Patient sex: F
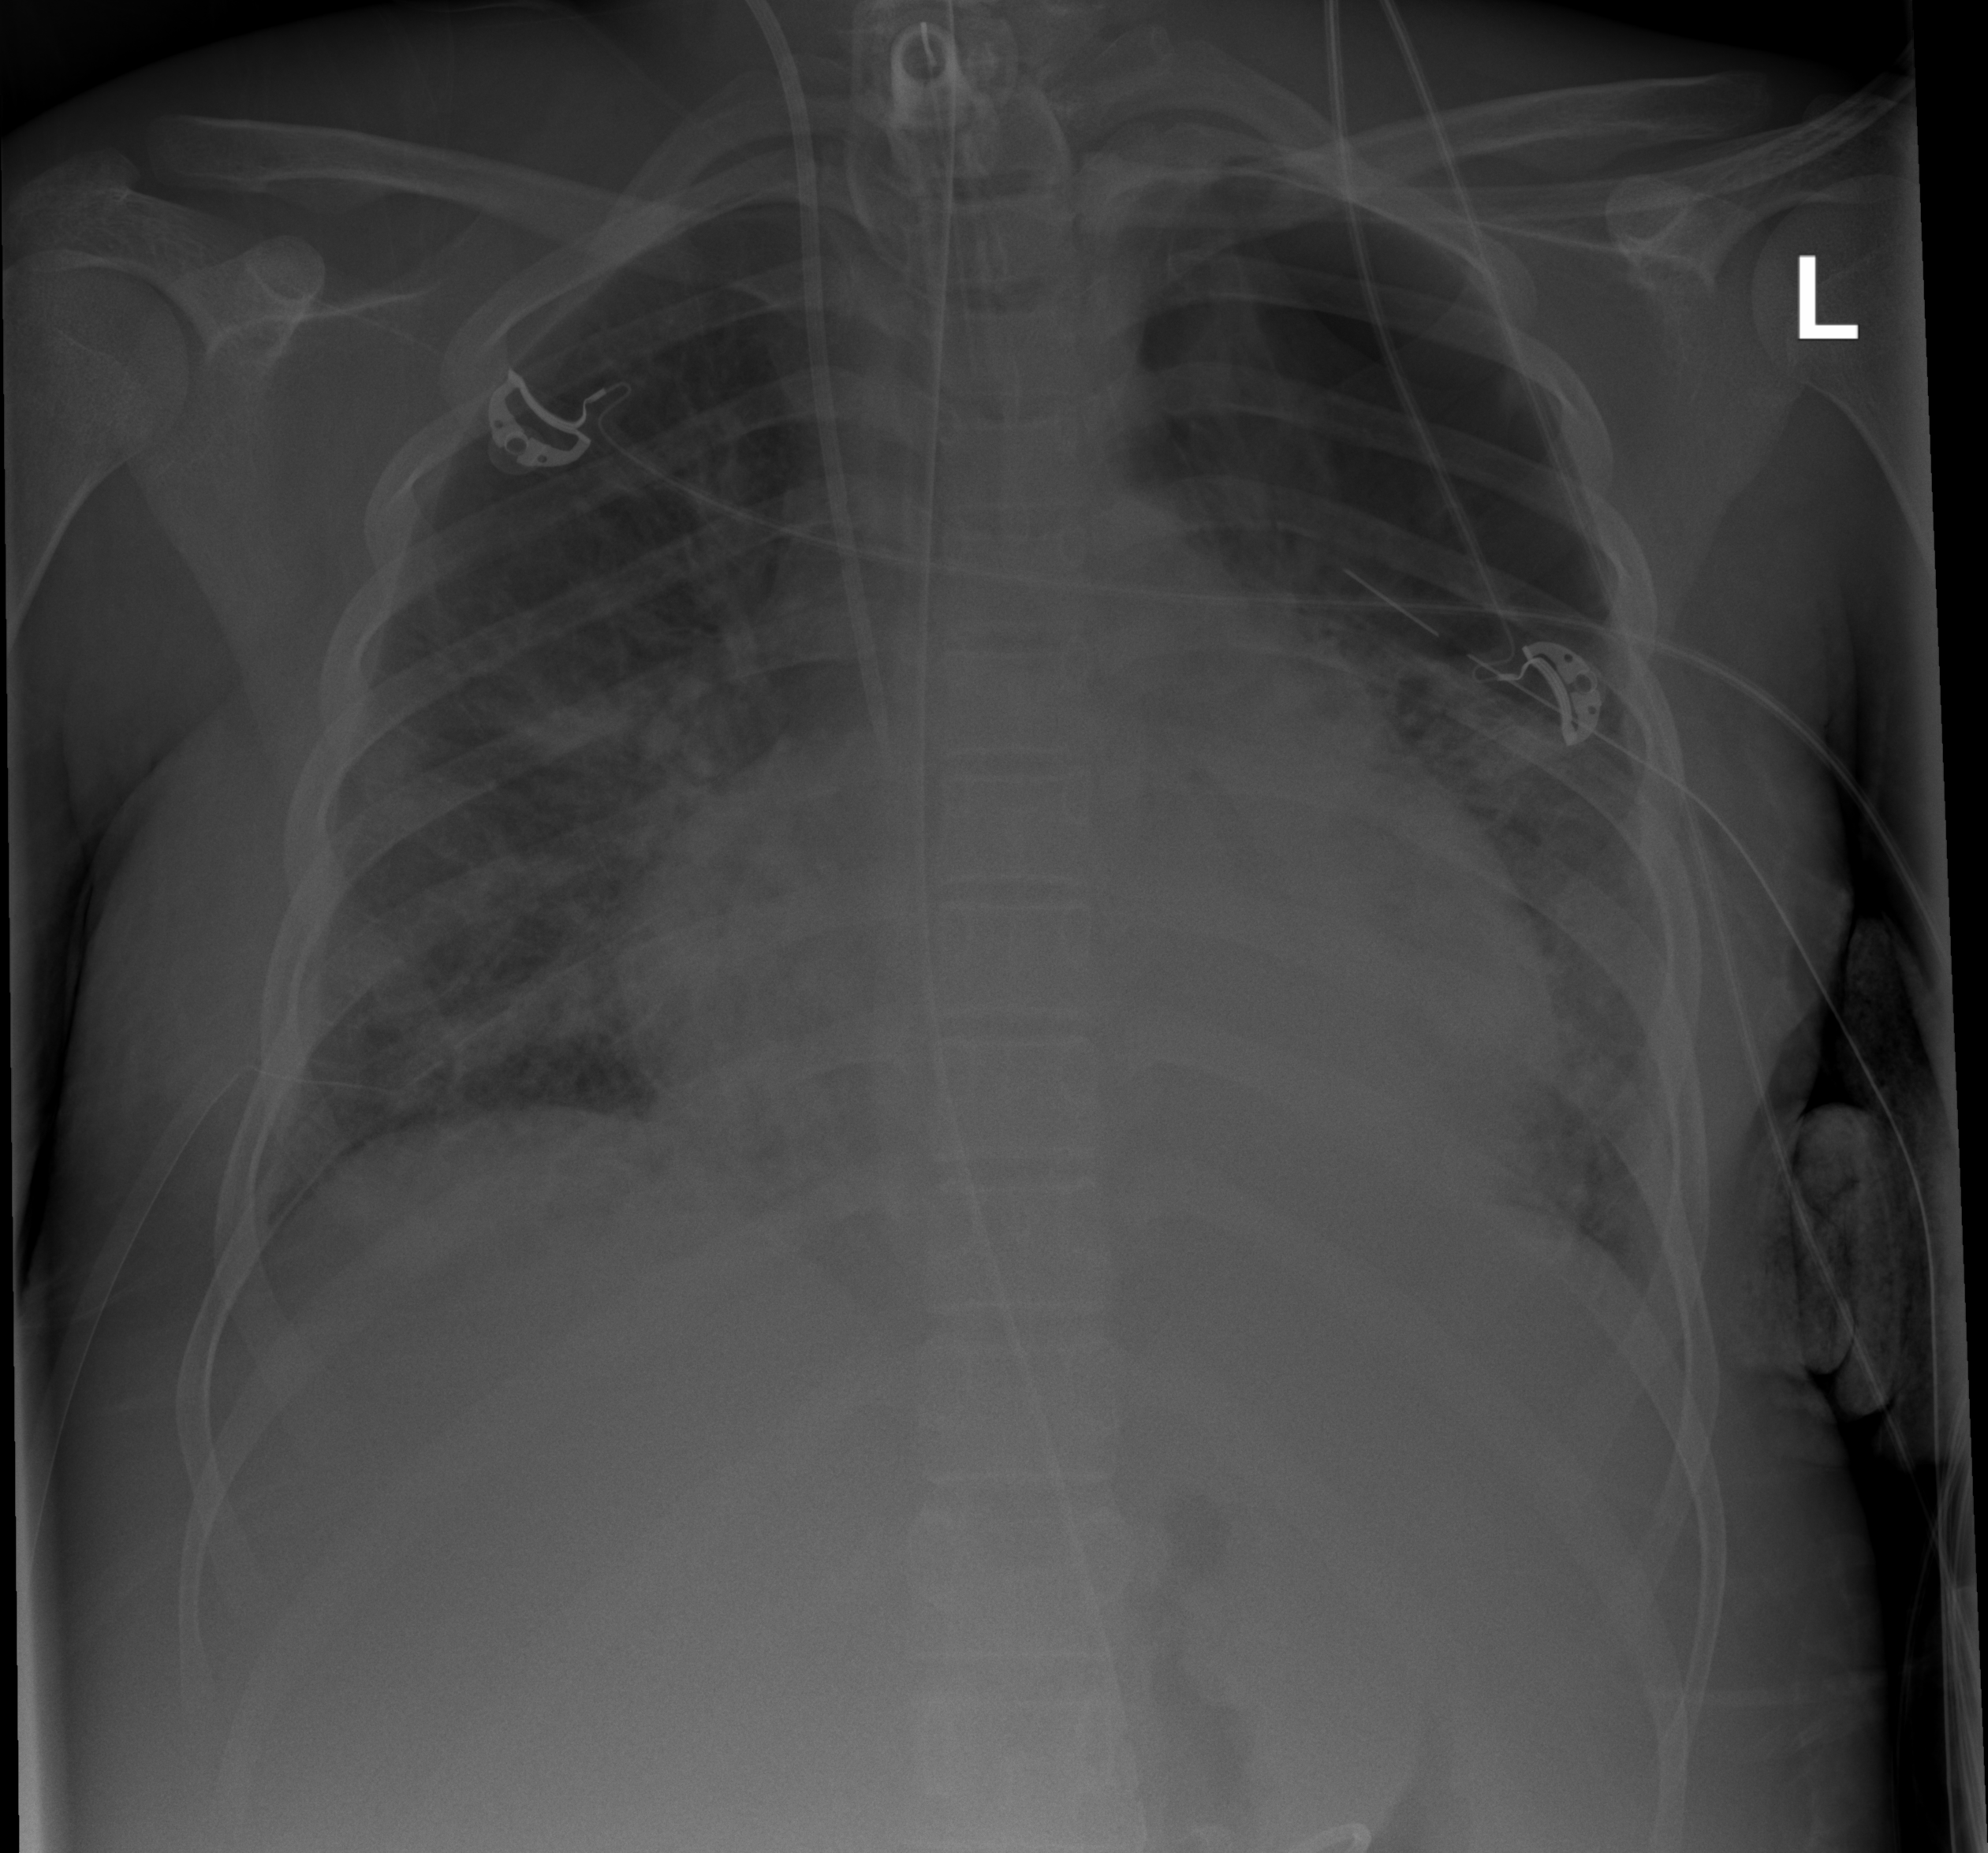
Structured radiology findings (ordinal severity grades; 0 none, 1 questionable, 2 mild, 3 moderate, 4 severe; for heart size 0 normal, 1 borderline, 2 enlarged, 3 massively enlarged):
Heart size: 2
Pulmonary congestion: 2
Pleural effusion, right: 0
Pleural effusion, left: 0
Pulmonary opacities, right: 2
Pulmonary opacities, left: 2
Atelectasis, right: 0
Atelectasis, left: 0